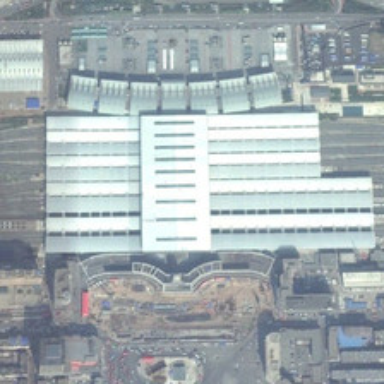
Many gray buildings are in two sides of a railway station with a white roof .